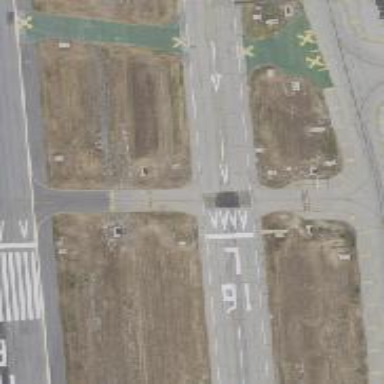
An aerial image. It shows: View of taxiway at the airport.